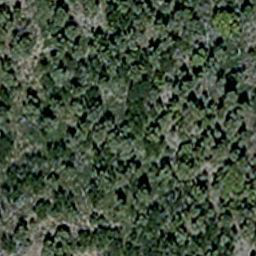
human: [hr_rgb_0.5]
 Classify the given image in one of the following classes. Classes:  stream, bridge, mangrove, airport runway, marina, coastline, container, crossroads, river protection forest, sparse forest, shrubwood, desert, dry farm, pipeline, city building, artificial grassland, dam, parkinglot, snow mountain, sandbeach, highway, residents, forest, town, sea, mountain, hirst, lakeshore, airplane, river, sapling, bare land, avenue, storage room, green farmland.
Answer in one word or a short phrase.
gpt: sparse forest